Question: The question is simple enough: how can I vertically align the text in an anchor tag?
Here's a picture of what's going on:

Specifically, note "Publisher Search," "Add a New Publisher," and "Edit a Publisher." I want the text to be vertically aligned within the "bar."
This is the code:
'''
<div id="content">
<div id="pub1">
<form id="pub-form1">
All Members: <input type="radio" name="preference" />
Current Members: <input type="radio" name="preference" checked/>
Members with User Priveleges: <input type="radio" name="preference" />
</form>
</div>
<div id="pub2">
<a href="#" id="drop">Publisher Search</a>
<form id="pub-form2">
Firstname: <input type="text" name="fName" />
Lastname: <input type="text" name="lName" />
</form>
</div>
<div id="pub3">
<a href="#" id="drop">Add a New Publisher</a>
<form id="pub-form3">
Firstname: <input type="text" name="fName" />
Lastname: <input type="text" name="lName" />
</form>
</div>
<div id="pub4">
<a href="#" id="drop">Edit a Publisher</a>
<form id="pub-form4">
Firstname: <input type="text" name="fName" />
Lastname: <input type="text" name="lName" />
</form>
</div>
<div id="results">
</div>
</div>
'''
The CSS:
'''
html {
font-size: 100%;
-webkit-text-size-adjust: 100%;
-ms-text-size-adjust: 100%;
height: 100%;
background: url(../Images/bg.jpg)
}
body {
height: 100%;
overflow-y: hidden;
padding: 0;
margin: 0;
}
#content {
width: 900px;
height: 100%;
margin : 0 auto;
background: #FFF;
}
div a#drop {
display: block;
background-color: #283744;
width: 70%;
position: relative;
color:#fff;
height: 40px;
padding-left: 20px;
font-size: 11pt;
font-family: 'PT Sans', Arial, sans-serif;
font-weight: bold;
text-decoration: none;
text-shadow: 1px 1px 0px #283744;
}
div a#drop:after {
content:"";
background: url(../Images/1373497280_arrow_state_grey_expanded.png) no-repeat;
width: 30px;
height: 30px;
display: inline-block;
position: absolute;
right: 15px;
top: 10px;
}
'''
Any input is appreciated.
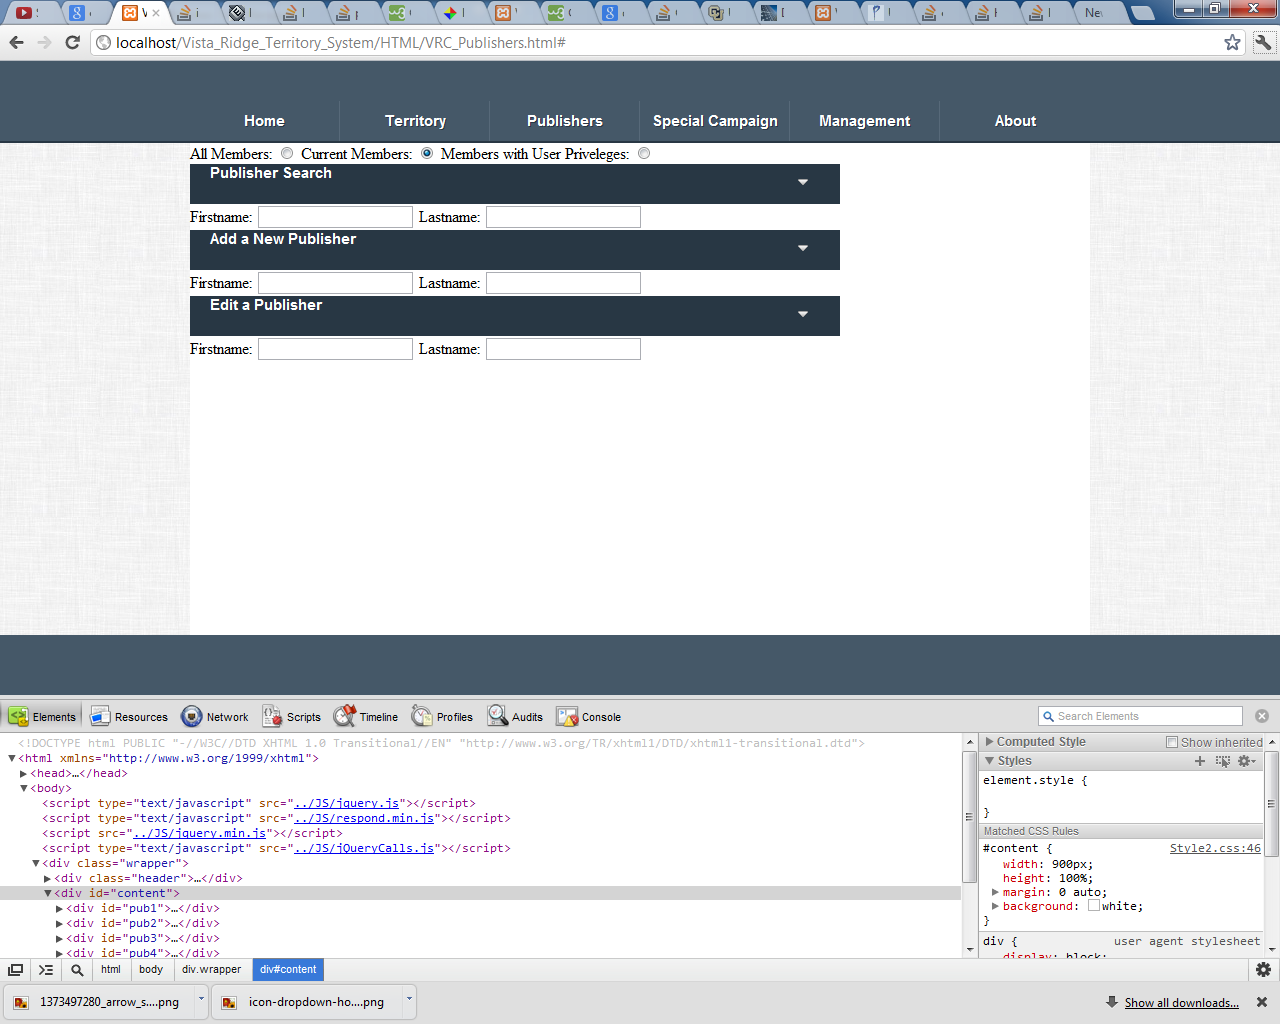
Answer: Add 'line-height:40px;' to your div a#drop class
<URL>
'''
div a#drop {
display: block;
background-color: #283744;
width: 70%;
position: relative;
color:#fff;
height: 40px;
line-height:40px; /* <--- */
padding-left: 20px;
font-size: 11pt;
font-family: 'PT Sans', Arial, sans-serif;
font-weight: bold;
text-decoration: none;
text-shadow: 1px 1px 0px #283744;
}
'''